Field crop: tomato
Growth stage: 1
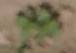
Species: solanum